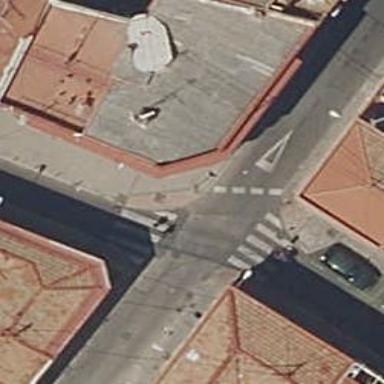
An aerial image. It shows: Marked crossing on the road.